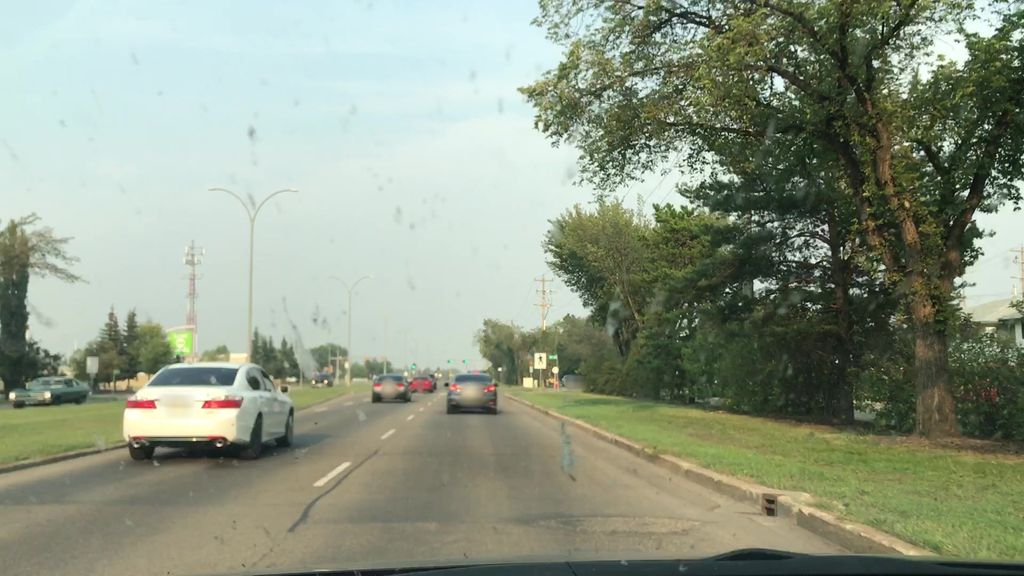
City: edmonton